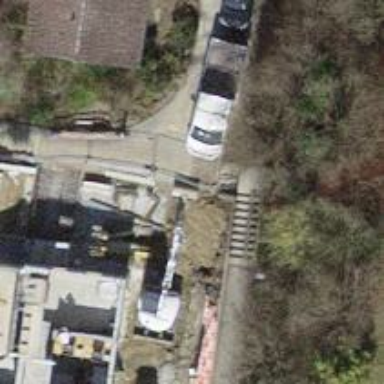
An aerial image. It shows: Road with steps.